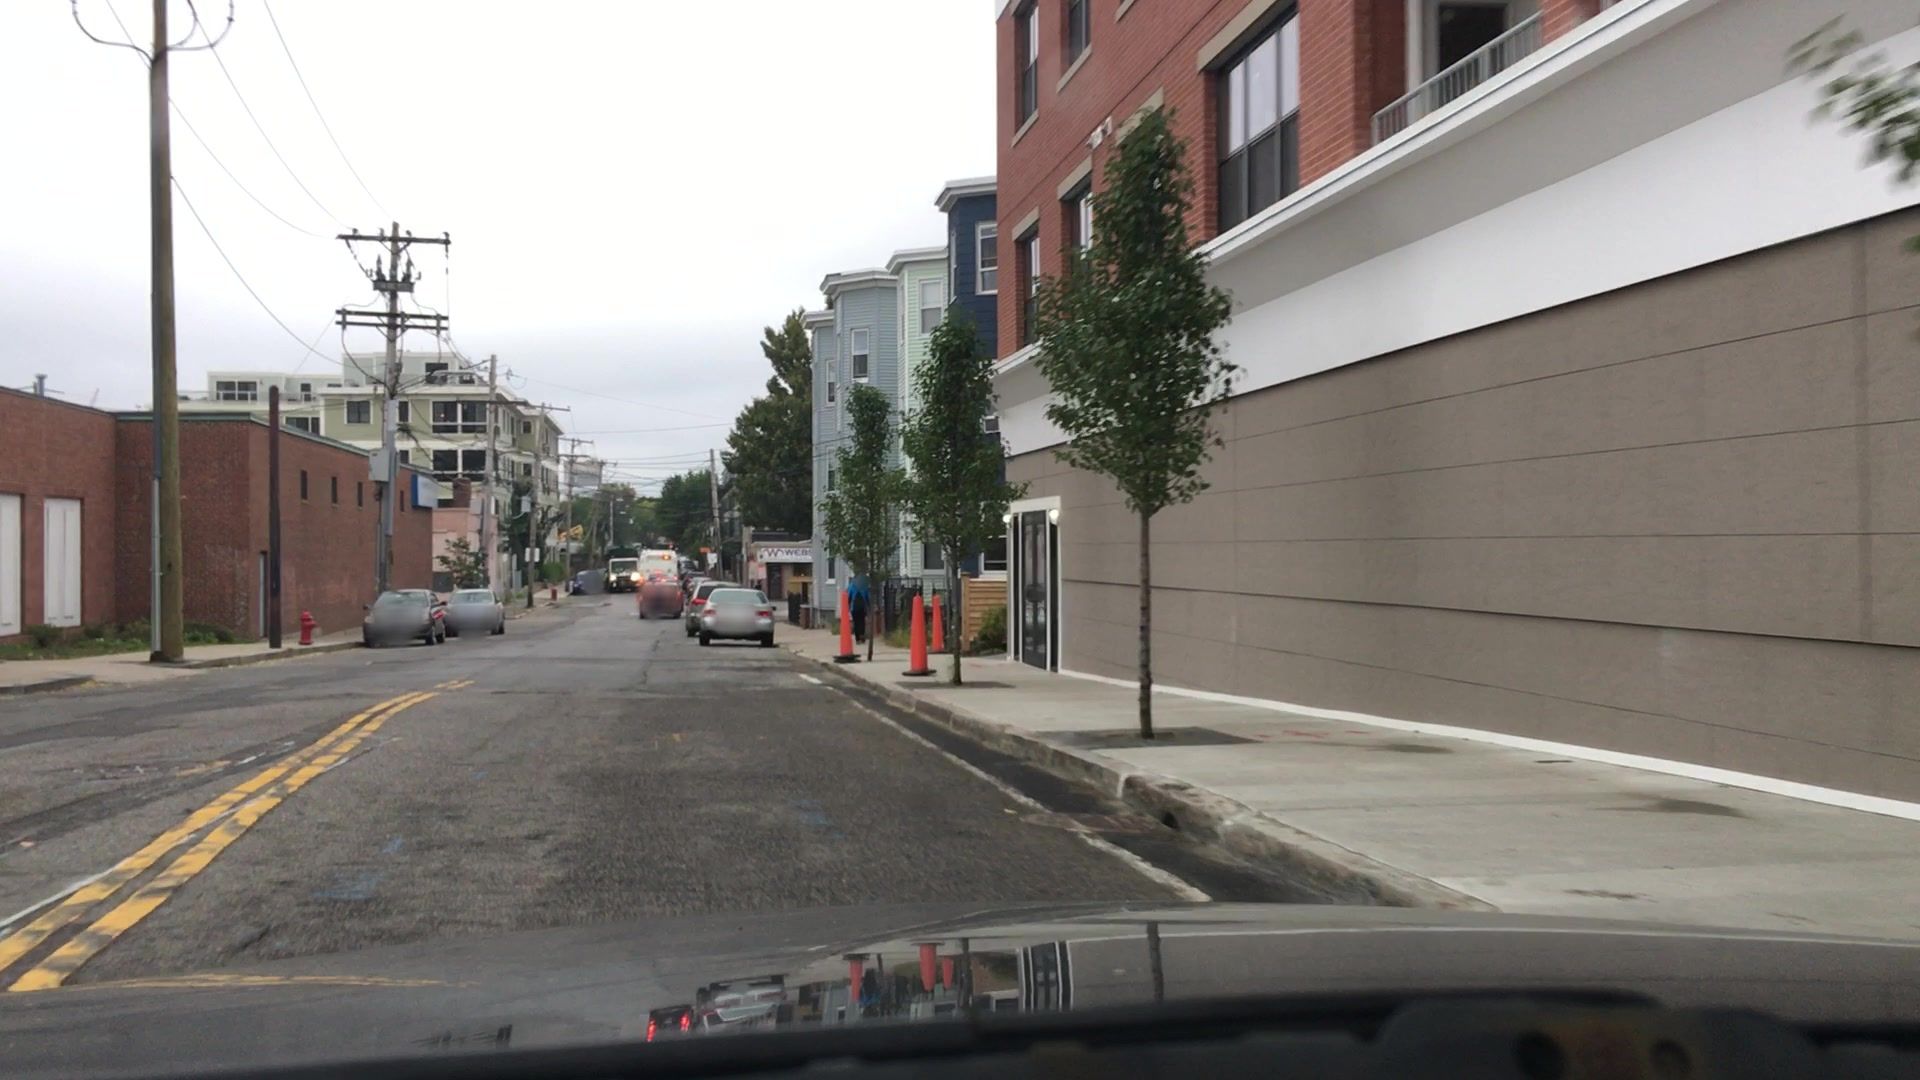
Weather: cloudy
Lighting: day
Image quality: good
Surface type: driving surface
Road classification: footway
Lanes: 2, 3
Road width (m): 15.2
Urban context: urban centre
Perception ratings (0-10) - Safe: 4.94, Lively: 4.99, Beautiful: 2.55, Boring: 4.42, Depressing: 3.13, Wealthy: 0.91